Field crop: maize
Growth stage: 2
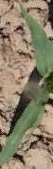
Species: maize